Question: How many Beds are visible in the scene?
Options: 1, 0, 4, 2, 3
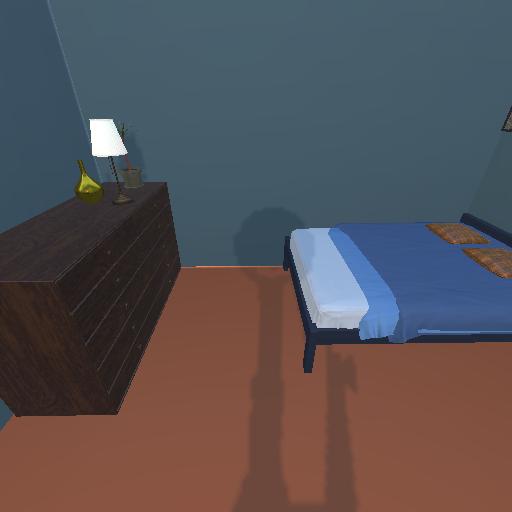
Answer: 1